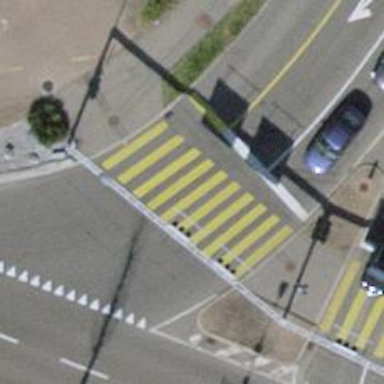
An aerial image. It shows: Road with traffic signals and zebra crossing with traffic signals.